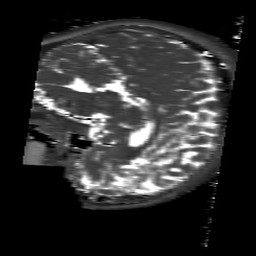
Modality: T2map
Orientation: sagittal
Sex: female
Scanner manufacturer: siemens
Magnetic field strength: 3 T
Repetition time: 4 s